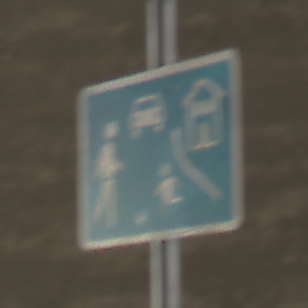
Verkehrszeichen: BeginnVerkehrsberuhigterBereich
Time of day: Midday
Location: Roofed (Tunnel)
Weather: NotSpecified
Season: NotSpecified
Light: Natural